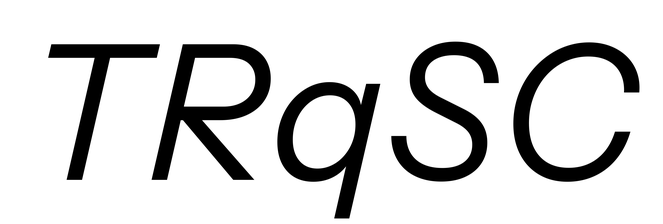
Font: InstrumentSans-Italic_Italic